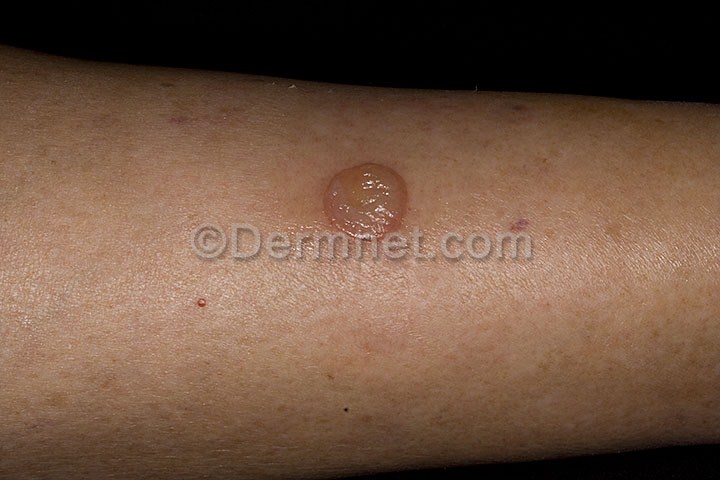
Disease: Scabies Lyme Disease and other Infestations and Bites